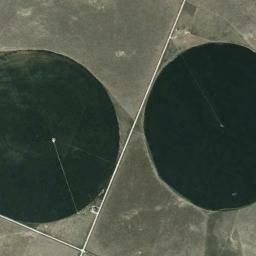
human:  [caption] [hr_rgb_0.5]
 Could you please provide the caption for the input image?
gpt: Two dark green circular farmlands are on the ground .

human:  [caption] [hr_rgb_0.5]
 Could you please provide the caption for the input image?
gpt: There are two circular farmlands of the same size .

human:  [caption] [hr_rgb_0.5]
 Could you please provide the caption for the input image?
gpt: Two circle farmland are in the bare land .

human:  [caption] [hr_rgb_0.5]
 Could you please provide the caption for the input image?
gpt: There is some open space in the picture .

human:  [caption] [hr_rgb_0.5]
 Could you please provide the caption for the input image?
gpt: Two green circular farmland .